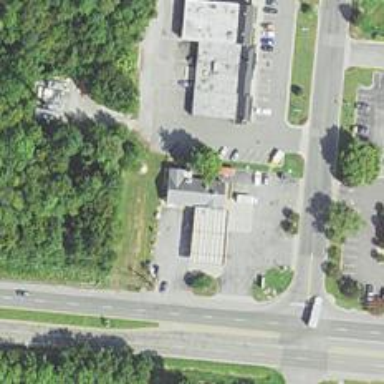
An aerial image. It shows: Convenience shop.